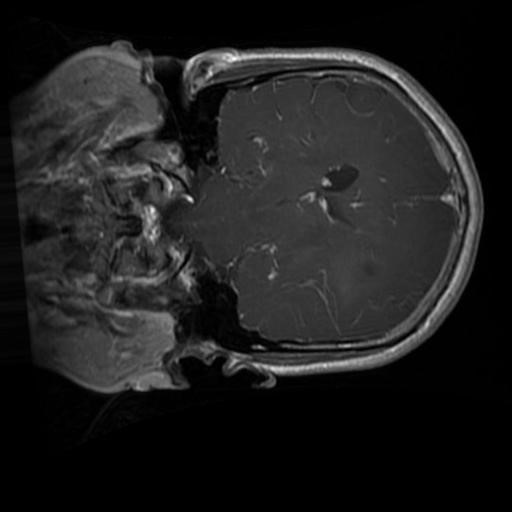
Label: brain_glioma